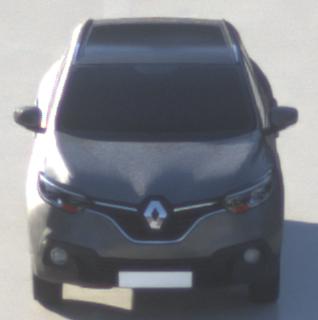
Make: Renault
Model: Kadjar ENERGY TCe 130
Detailed model: Kadjar
Model produced from: 2015/05
Model produced until: 2018/08
Doors: 5
Color: gray
Road condition: wet road
Daytime: sunrise or sunset
Contrast: medium contrast